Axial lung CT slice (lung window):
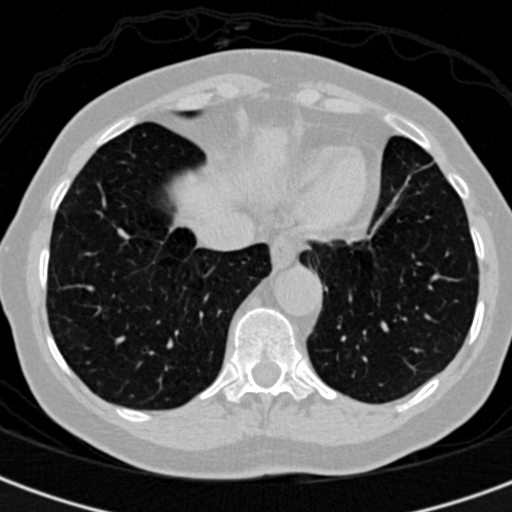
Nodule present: no